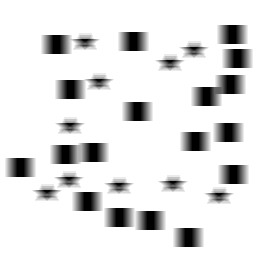
Squares: 18
Triangles: 0
Stars: 10
Total shapes: 28